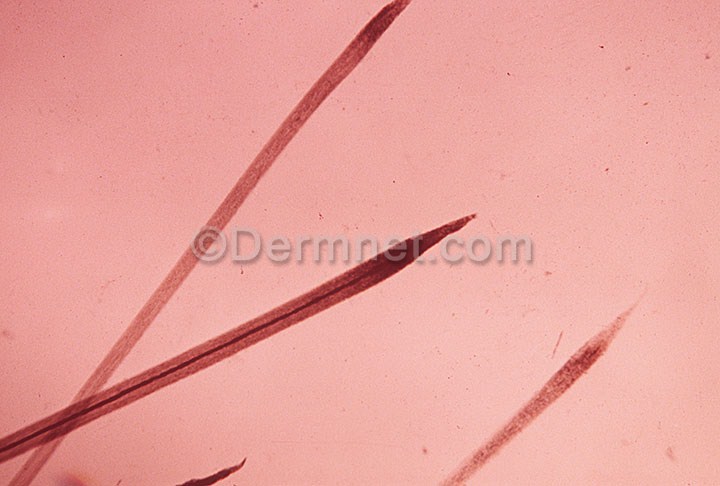
Disease: Nail Fungus and other Nail Disease